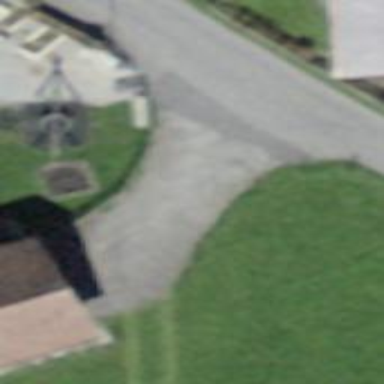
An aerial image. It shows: Driveway.